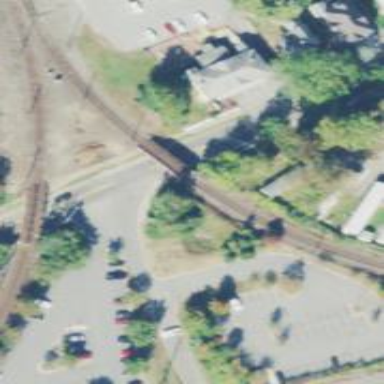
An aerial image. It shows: Bridge over railway line.